Field crop: tomato
Growth stage: 1
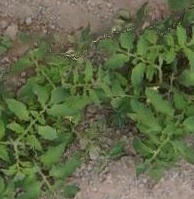
Species: tomato